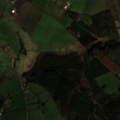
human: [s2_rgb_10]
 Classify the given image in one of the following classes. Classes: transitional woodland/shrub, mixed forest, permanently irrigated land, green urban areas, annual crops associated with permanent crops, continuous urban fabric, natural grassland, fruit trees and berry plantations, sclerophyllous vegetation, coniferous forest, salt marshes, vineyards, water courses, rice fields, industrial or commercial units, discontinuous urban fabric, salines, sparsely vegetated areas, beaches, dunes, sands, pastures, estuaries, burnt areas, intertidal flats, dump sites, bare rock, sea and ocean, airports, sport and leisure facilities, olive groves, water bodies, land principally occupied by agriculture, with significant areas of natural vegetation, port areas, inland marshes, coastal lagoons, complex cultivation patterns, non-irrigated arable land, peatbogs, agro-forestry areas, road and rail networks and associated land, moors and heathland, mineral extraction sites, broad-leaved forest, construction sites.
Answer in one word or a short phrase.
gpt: pastures, land principally occupied by agriculture, with significant areas of natural vegetation, transitional woodland/shrub